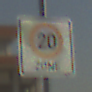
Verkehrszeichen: BeginnZone20
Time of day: MorningAfternoon
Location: Outdoor (Suburban)
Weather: Clear
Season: NotSpecified
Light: Natural